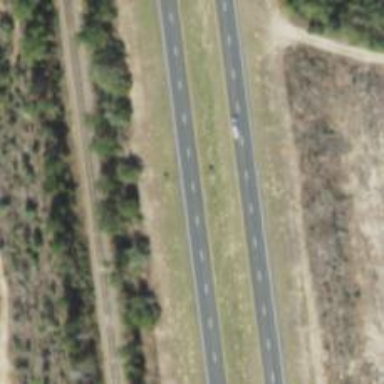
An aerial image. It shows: Asphalt road designated as trunk highway.